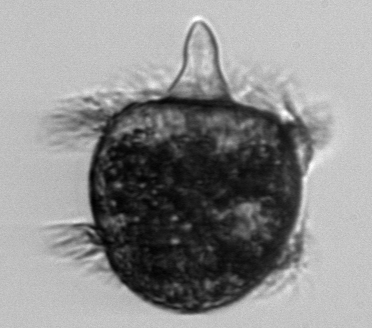
Label: Didinium